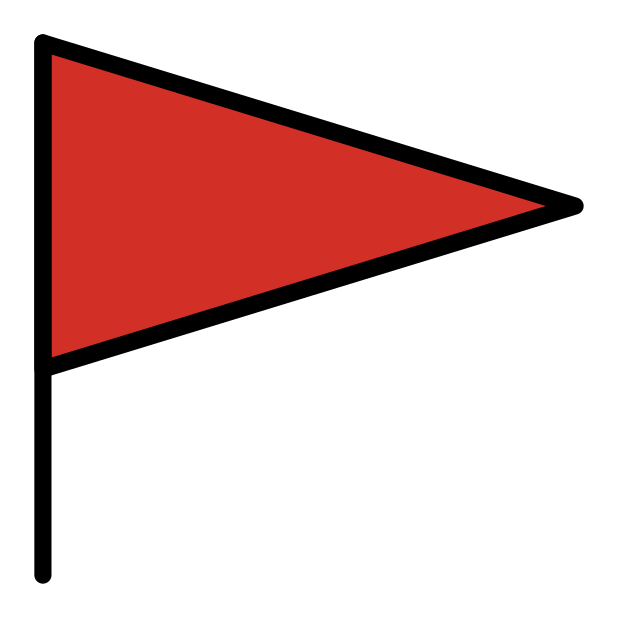
triangular flag